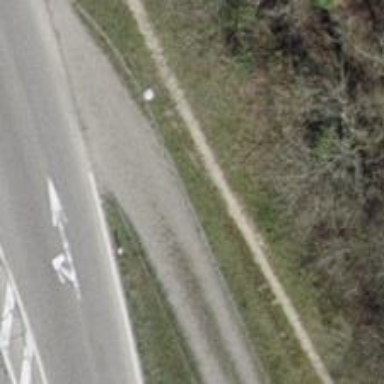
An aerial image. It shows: Service road with grass paver surface.